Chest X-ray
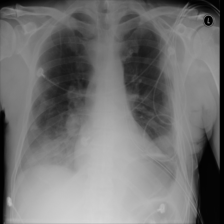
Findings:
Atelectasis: negative
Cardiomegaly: negative
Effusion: negative
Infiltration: negative
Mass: negative
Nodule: negative
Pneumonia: negative
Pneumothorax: negative
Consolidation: negative
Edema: negative
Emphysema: negative
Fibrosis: negative
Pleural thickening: negative
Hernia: negative